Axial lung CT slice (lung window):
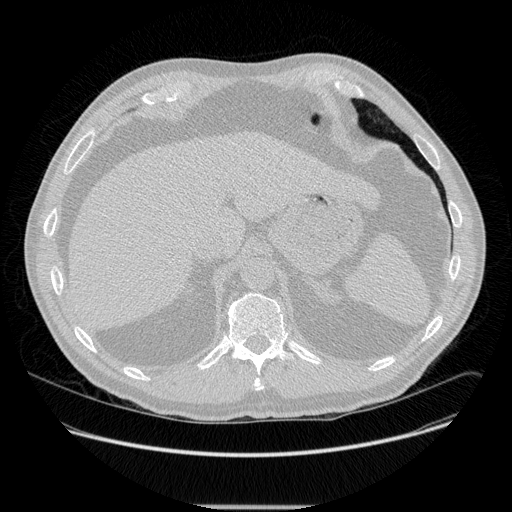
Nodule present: no